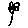
Label: flower